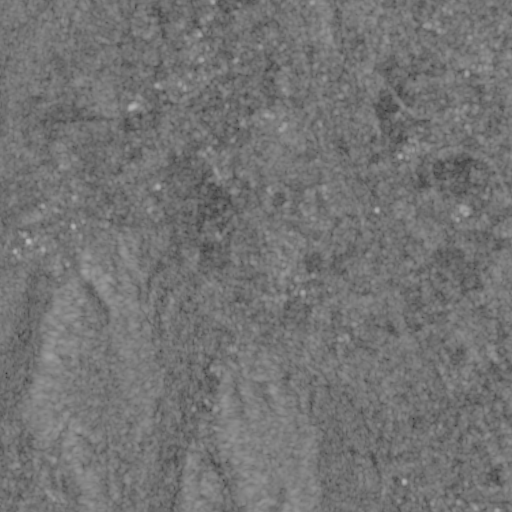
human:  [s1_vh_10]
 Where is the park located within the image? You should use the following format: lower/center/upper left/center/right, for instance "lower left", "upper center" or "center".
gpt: The park is located in the center right of the image.
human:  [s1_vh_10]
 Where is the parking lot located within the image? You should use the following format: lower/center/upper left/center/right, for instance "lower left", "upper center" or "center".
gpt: The parking lot is located in the center of the image.
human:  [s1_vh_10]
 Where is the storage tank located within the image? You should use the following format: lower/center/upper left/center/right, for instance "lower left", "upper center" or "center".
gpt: The storage tank is located in the center left of the image.
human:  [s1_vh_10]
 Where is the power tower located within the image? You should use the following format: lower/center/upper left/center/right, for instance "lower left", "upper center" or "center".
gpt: There is no power tower in the image.

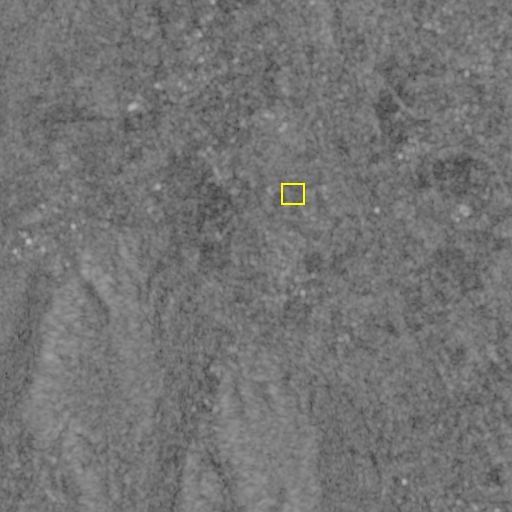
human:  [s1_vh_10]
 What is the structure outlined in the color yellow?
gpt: The structure outlined in yellow is a park.
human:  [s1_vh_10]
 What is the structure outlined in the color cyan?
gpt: There is no cyan outline.